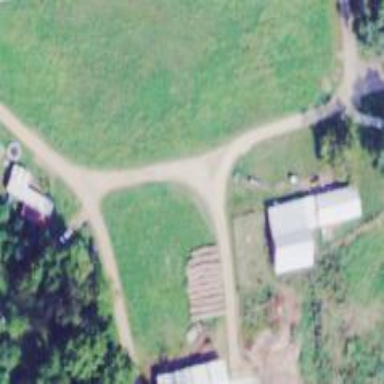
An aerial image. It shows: Shared driveway designated as service road.